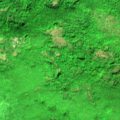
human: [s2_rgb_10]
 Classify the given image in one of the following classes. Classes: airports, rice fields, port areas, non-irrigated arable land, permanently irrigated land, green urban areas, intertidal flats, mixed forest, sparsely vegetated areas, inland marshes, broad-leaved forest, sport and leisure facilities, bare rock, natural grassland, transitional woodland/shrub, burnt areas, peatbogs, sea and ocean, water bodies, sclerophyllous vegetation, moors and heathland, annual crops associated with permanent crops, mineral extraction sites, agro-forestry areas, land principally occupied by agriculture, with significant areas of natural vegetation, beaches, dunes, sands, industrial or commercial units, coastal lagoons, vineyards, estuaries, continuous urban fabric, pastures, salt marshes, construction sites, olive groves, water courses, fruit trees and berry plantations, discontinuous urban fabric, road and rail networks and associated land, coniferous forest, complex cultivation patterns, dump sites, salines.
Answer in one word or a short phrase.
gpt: land principally occupied by agriculture, with significant areas of natural vegetation, broad-leaved forest, transitional woodland/shrub